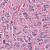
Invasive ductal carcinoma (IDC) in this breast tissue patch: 1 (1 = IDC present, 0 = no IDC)